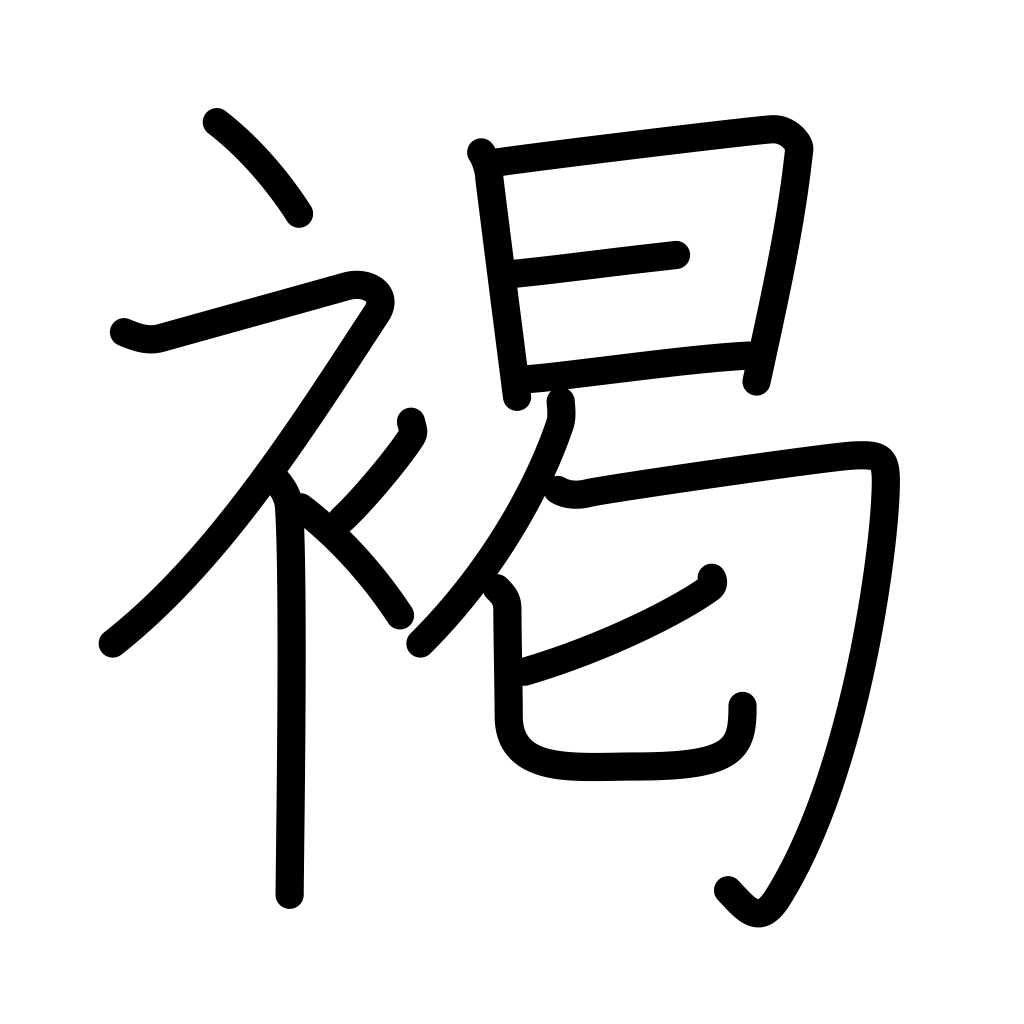
Meaning: brown, woollen kimono